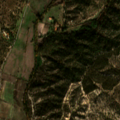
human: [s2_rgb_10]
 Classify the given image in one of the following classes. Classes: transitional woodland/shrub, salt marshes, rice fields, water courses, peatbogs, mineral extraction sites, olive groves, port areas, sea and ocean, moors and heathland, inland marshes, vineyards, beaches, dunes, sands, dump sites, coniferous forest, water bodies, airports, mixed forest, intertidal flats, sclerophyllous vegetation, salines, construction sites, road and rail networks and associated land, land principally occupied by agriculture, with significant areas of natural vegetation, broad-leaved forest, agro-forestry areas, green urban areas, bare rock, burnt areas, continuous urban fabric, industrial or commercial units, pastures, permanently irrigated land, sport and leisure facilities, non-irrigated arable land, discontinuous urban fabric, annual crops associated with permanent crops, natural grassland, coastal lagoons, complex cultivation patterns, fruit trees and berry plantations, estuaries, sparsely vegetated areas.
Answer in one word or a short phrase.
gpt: non-irrigated arable land, agro-forestry areas, broad-leaved forest